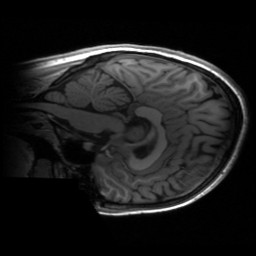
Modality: T1w
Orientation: sagittal
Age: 16
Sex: female
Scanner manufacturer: siemens
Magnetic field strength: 3 T
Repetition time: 2.53 s
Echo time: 0.00297 s